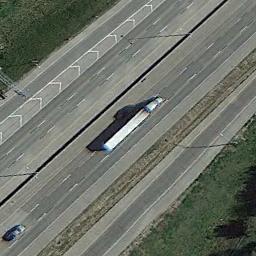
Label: freeway